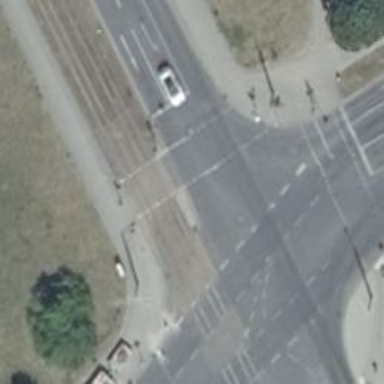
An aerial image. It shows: Railway crossing with traffic signals.